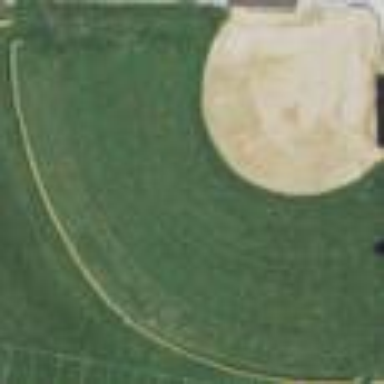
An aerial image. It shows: Baseball pitch for leisure and sports activities.